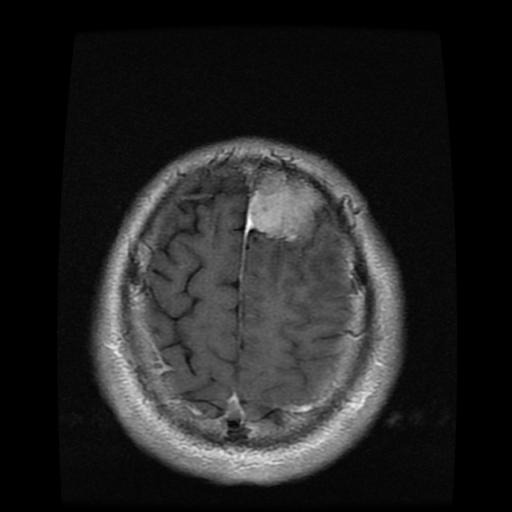
Label: meningioma